Question: Below is the code snippet for a barchart with colored bars:
'''
var Dim2 = ndx.dimension(function(d){return [d.SNo, d.something ]});
var Group2 = Dim2.group().reduceSum(function(d){ return d.someId; });
var someColors = d3.scale.ordinal().domain(["a1","a2","a3","a4","a5","a6","a7","a8"])
.range(["#2980B9","#00FFFF","#008000","#FFC300","#FF5733","#D1AEF1","#C0C0C0","#000000"]);
barChart2
.height(250)
.width(1000)
.brushOn(false)
.mouseZoomable(true)
.x(d3.scale.linear().domain([600,800]))
.elasticY(false)
.dimension(Dim2)
.group(Group2)
.keyAccessor(function(d){ return d.key[0]; })
.valueAccessor(function(d){return d.value; })
.colors(someColors)
.colorAccessor(function(d){return d.key[1]; });
'''
How do I add a legend to this chart?

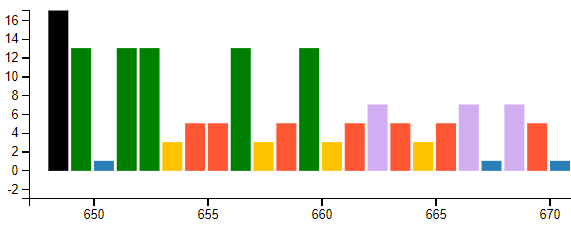
Answer: Using composite keys in crossfilter is really tricky, and I don't recommend it unless you really need it.
Crossfilter only understands scalars, so even though you can produce dimension and group keys which are arrays, and retrieve them correctly, crossfilter is going to coerce those arrays to strings, and that can cause trouble.
Here, what is happening is that 'Group2.all()' iterates over your data in string order, so you get keys in the order
'''
[1, "a1"], [10, "a3"], [11, "a4"], [12, "a5"], [2, "a3"], ...
'''
Without changing the shape of your data, one way around this is to sort the data in your 'legendables' function:
'''
barChart2.legendables = function() {
return Group2.all().sort((a,b) => a.key[0] - b.key[0])
.map(function(kv) {
return {
chart: barChart2,
name: kv.key[1],
color: barChart2.colors()(kv.key[1]) }; }) };
'''
An unrelated problem is that dc.js takes the X domain very literally, so even though '[1,12]' contains all the values, the last bar was not shown because the right side ends right at 12 and the bar is drawn between 12 and 13.
So:
'''
.x(d3.scale.linear().domain([1,13]))
'''
Now the legend matches the data!

<URL>.
: Of course, you want the legend items unique, too. You can define 'uniq' like this:
'''
function uniq(a, kf) {
var seen = [];
return a.filter(x => seen[kf(x)] ? false : (seen[kf(x)] = true));
}
'''
Adding a step to 'legendables':
'''
barChart2.legendables = function() {
var vals = uniq(Group2.all(), kv => kv.key[1]),
sorted = vals.sort((a,b) => a.key[1] > b.key[1] ? 1 : -1);
// or in X order: sorted = vals.sort((a,b) => a.key[0] - b.key[0]);
return sorted.map(function(kv) {
return {
chart: barChart2,
name: kv.key[1],
color: barChart2.colors()(kv.key[1]) }; }) };
'''
Note that we're sorting by the string value of 'd.something' which lands in 'key[1]'. As shown in the comment, sorting by x order ('d.SNo', 'key[0]') is possible too. I wouldn't recommend sorting by y since that's a 'reduceSum'.
Result, sorted and uniq'd:
<URL>
<URL>